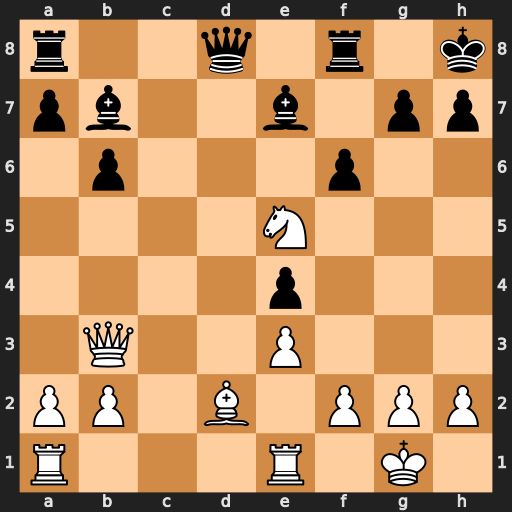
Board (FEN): r2q1r1k/pb2b1pp/1p3p2/4N3/4p3/1Q2P3/PP1B1PPP/R3R1K1
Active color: w
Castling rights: -
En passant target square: -
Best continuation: Nf7+ Rxf7 Qxf7 Bd5 Qh5